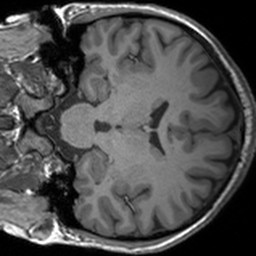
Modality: T1w
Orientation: coronal
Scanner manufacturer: siemens
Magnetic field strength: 3 T
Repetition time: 1.54 s
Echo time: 0.00234 s